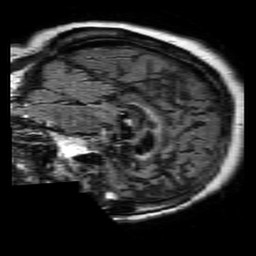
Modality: FLAIR
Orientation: sagittal
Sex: female
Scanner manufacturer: philips
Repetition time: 11 s
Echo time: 0.125 s